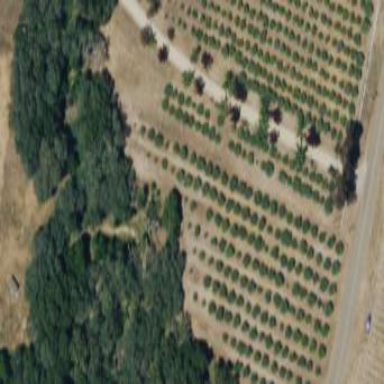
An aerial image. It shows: Orchard.